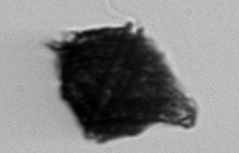
Label: Gonyaulax